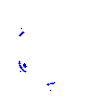
Particle: kaon